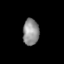
Tissue: lung
Cell type: Epithelial cells
Senescence score: 0.242
Nuclear area (px): 415
Mean DAPI intensity: 144.441